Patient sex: M
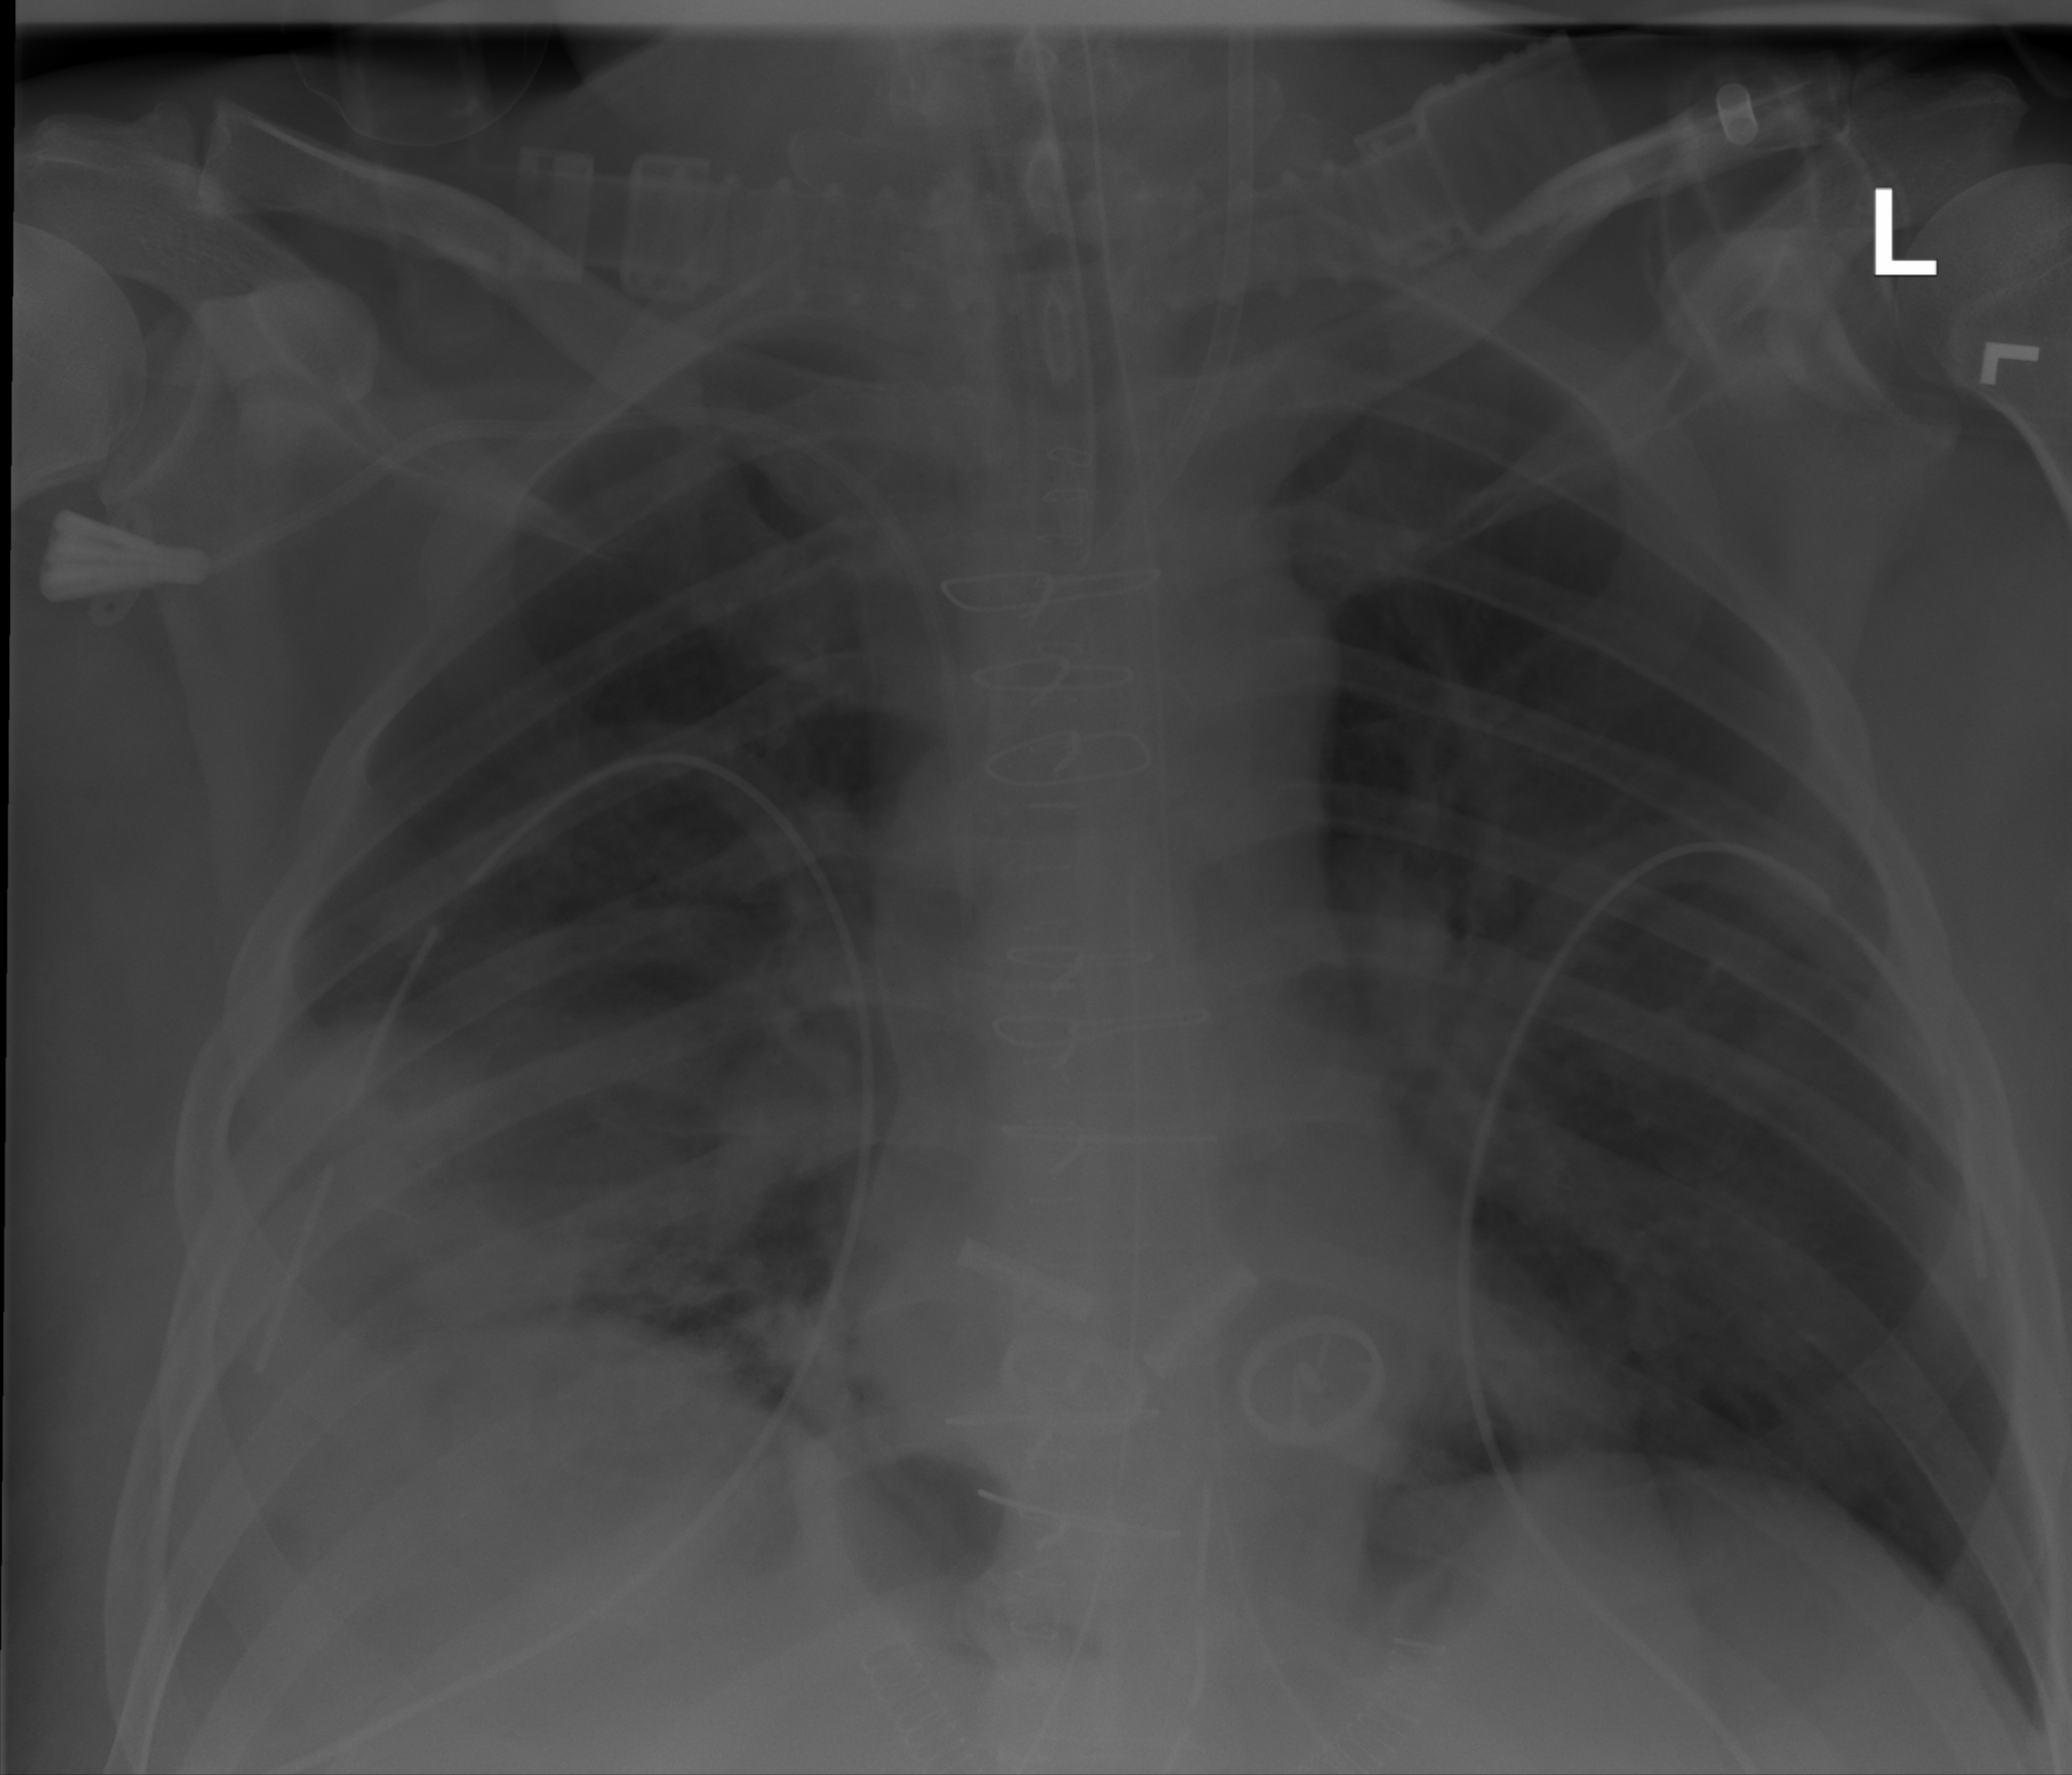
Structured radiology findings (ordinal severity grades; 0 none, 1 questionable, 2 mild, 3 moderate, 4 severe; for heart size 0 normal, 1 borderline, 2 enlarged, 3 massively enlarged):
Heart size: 0
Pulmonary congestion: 0
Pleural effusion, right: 2
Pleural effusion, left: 2
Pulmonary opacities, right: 1
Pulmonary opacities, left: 0
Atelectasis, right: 2
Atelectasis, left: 2